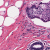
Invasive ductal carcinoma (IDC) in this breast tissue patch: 0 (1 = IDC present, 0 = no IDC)